Field crop: maize
Growth stage: 2
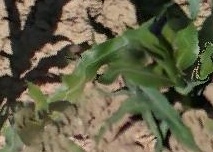
Species: maize